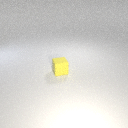
small yellow rubber cube